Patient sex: M
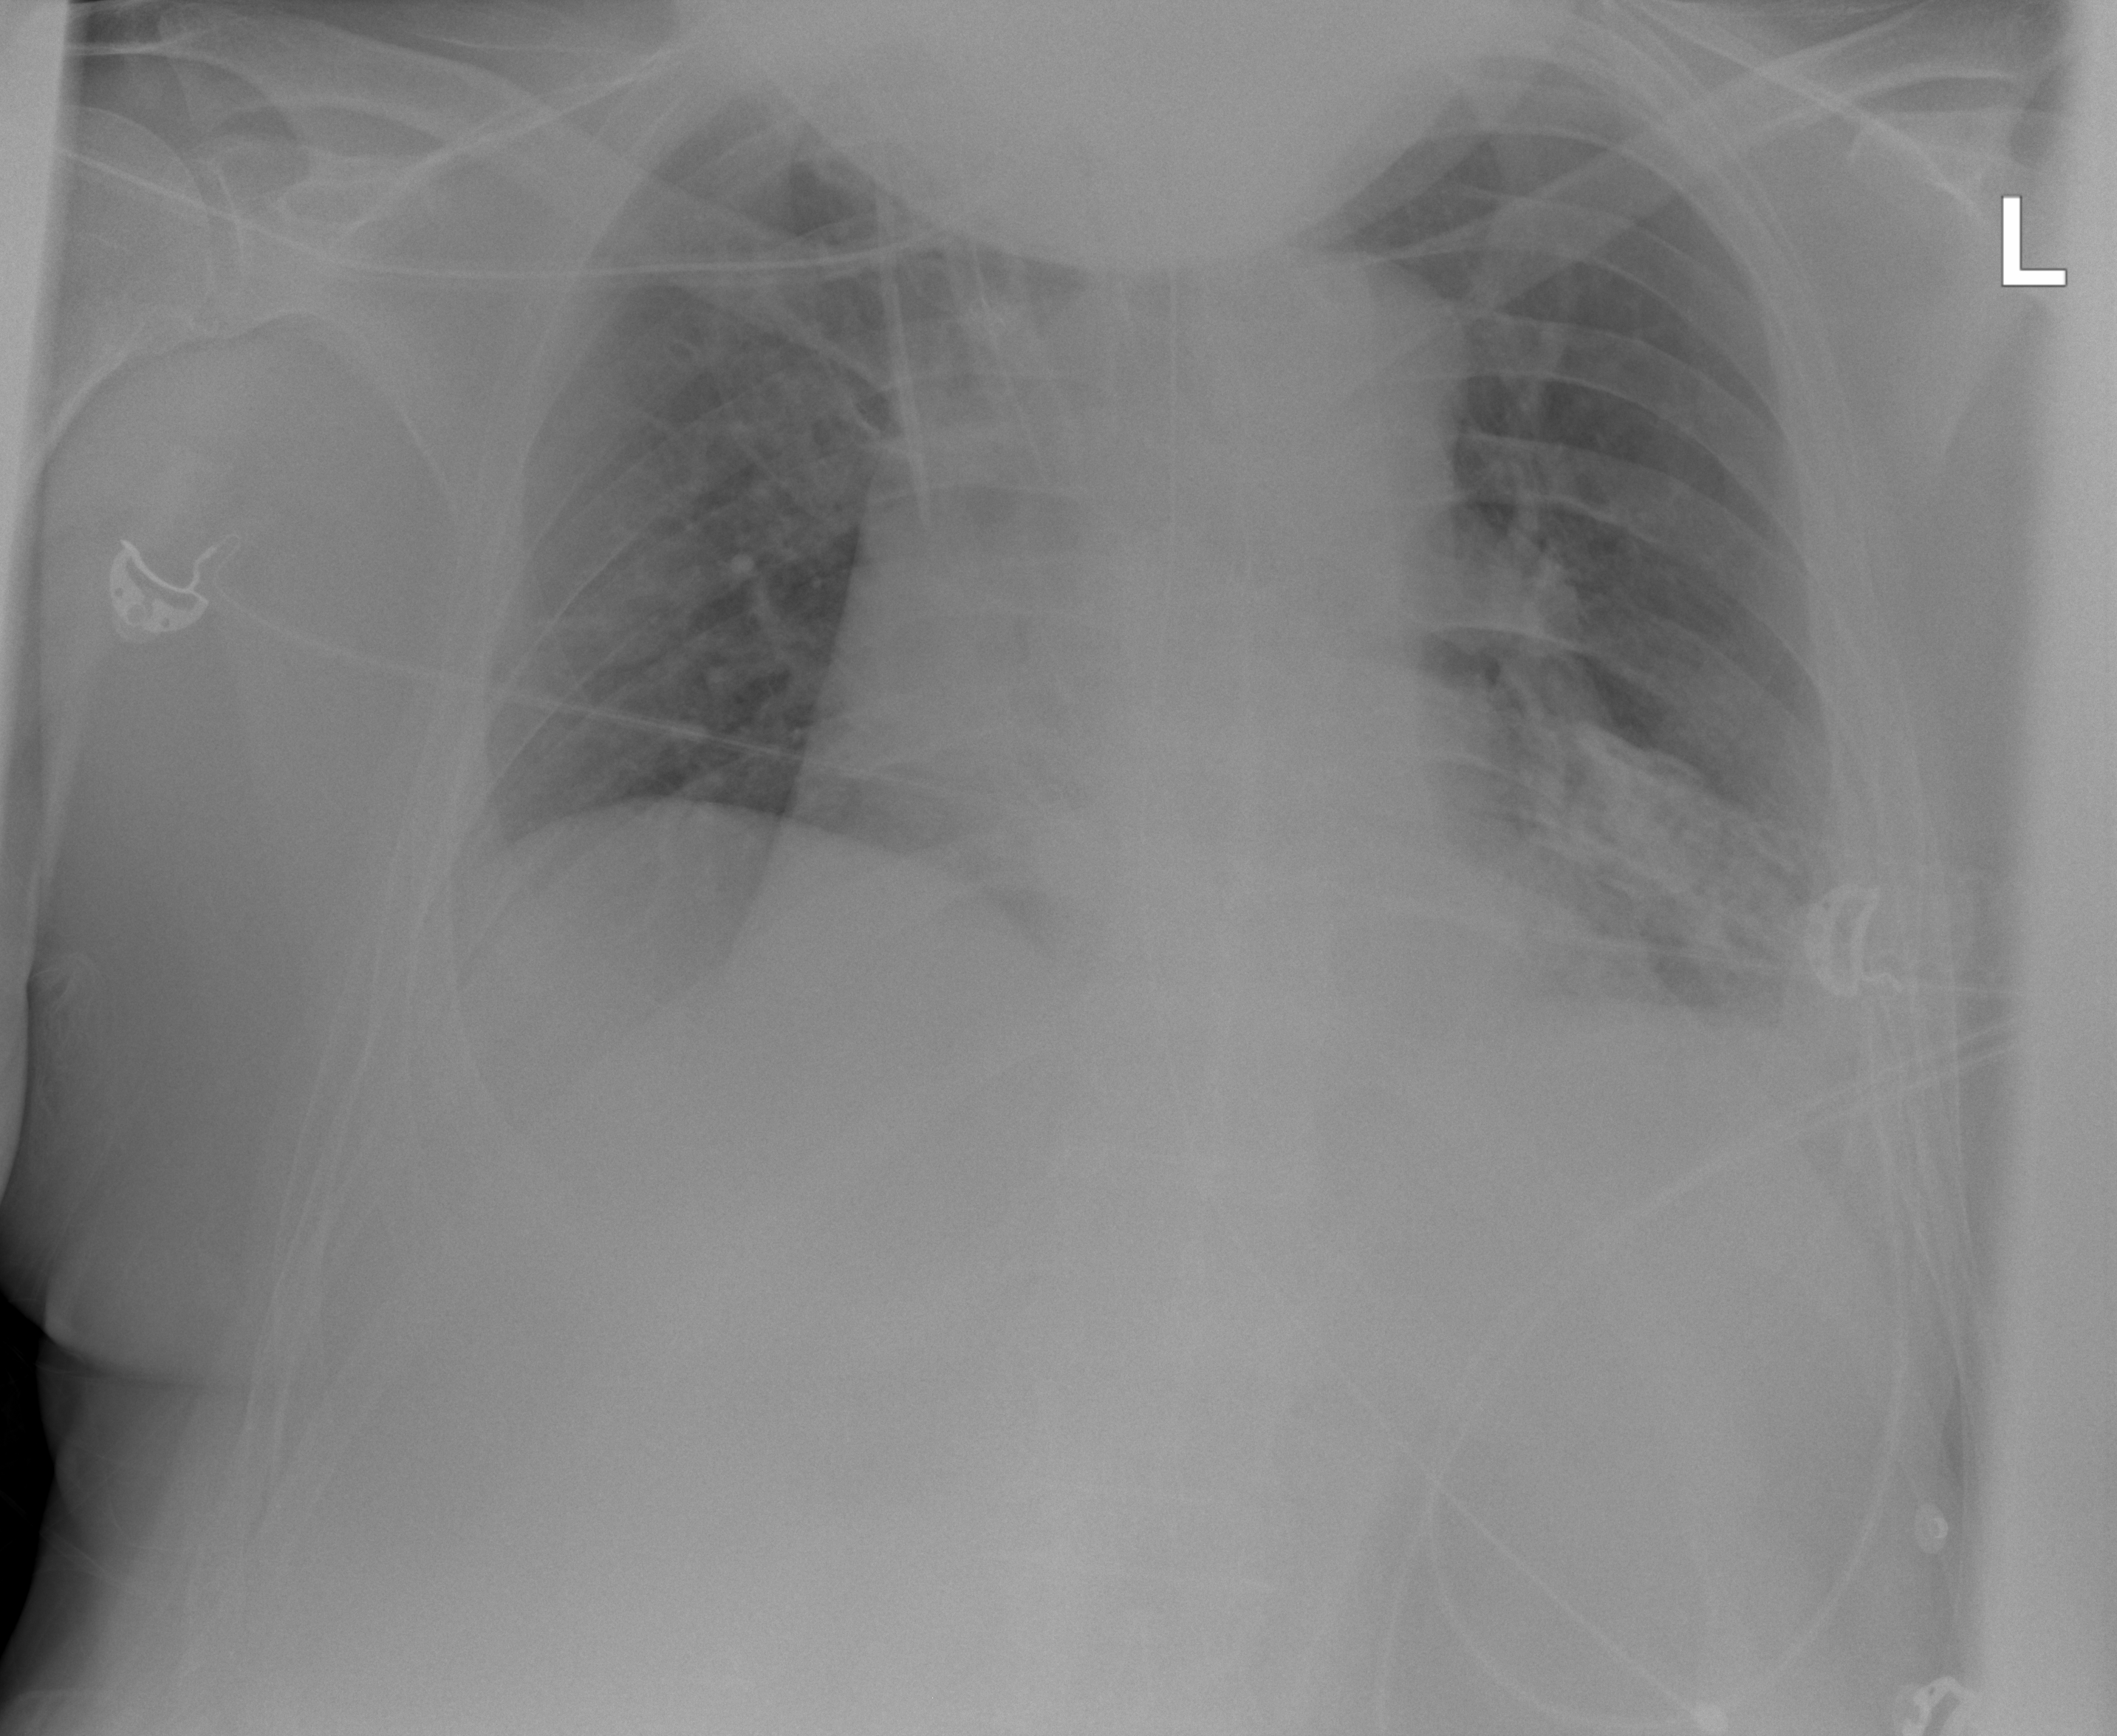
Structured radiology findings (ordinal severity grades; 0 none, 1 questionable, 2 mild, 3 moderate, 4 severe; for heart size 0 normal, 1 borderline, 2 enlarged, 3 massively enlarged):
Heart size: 1
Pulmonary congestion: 0
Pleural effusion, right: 0
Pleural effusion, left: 2
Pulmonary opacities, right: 0
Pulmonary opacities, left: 0
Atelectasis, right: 0
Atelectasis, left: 1